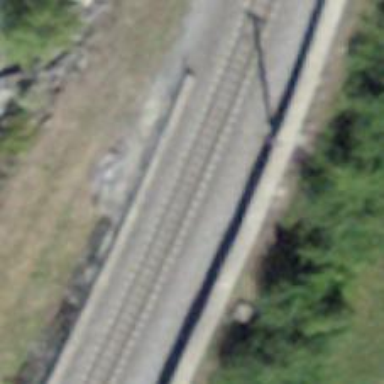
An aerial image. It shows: Narrow-gauge railway with electrified contact line.